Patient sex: M
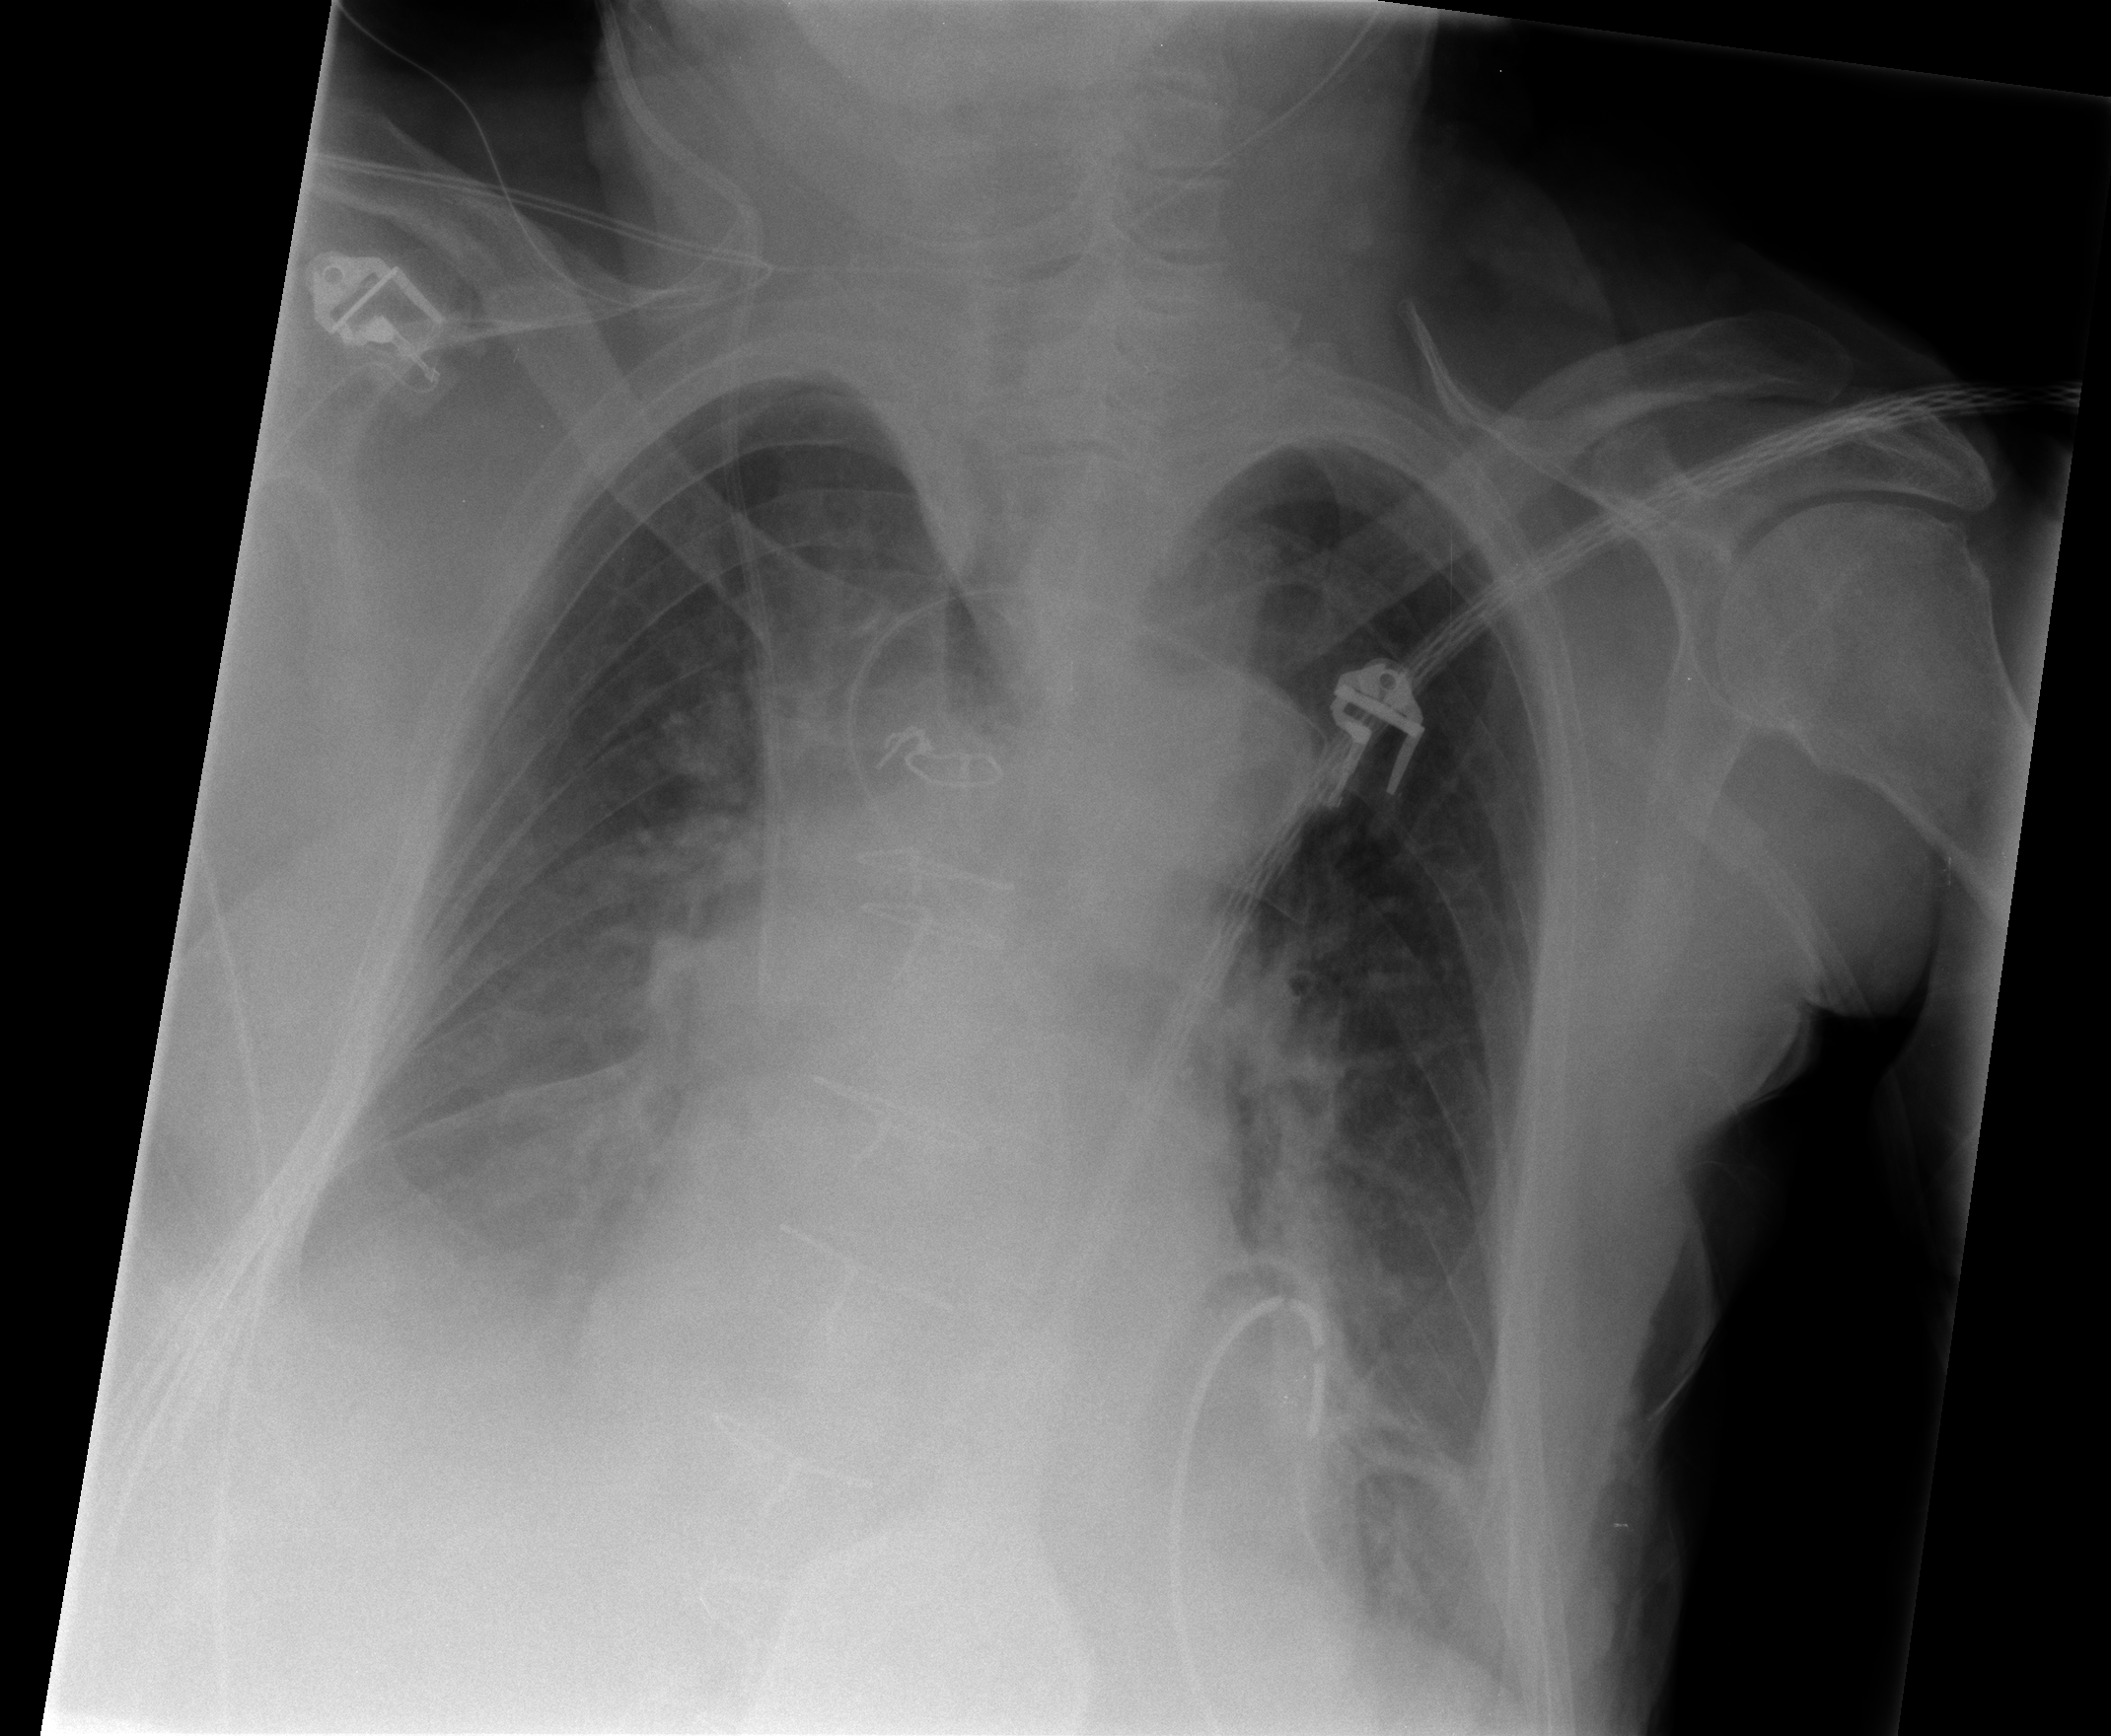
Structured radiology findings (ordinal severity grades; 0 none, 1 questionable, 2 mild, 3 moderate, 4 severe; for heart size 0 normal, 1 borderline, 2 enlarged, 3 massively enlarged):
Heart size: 2
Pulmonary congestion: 2
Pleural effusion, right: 2
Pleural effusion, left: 1
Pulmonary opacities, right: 0
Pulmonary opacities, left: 1
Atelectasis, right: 2
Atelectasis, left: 2